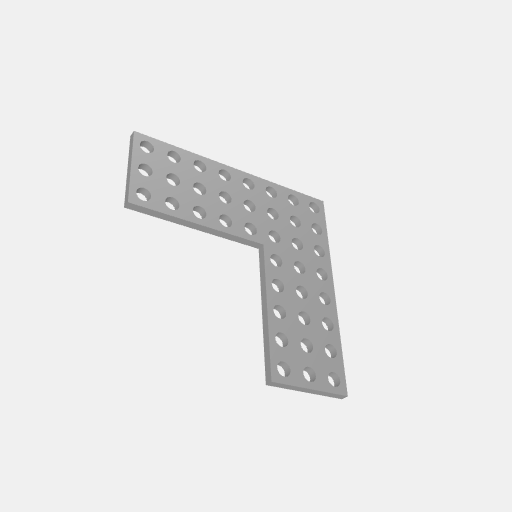
Part: FlatGridBracket1-2